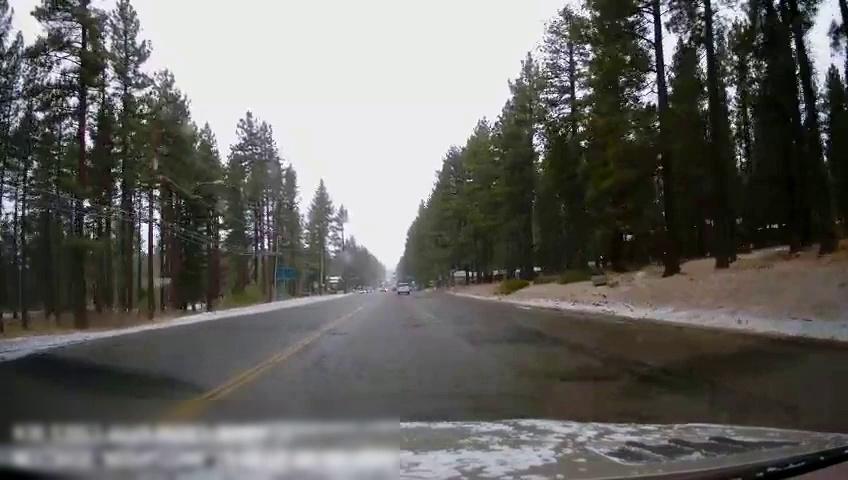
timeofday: Day
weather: Snowy
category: Drivable Space
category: Vehicles | Van
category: Lanes | Current Lane